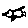
Label: bird